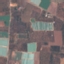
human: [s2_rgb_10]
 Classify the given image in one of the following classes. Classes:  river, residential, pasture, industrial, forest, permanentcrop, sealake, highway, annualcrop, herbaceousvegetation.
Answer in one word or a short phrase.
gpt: PermanentCrop